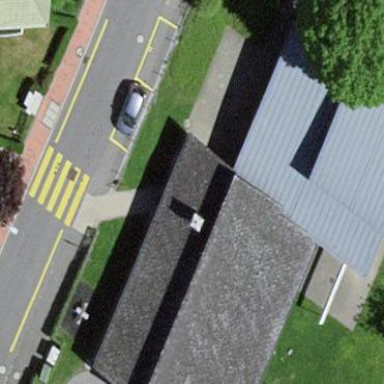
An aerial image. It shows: Kindergarten building.